Question: I have a little weird behavior with my ASP.NET MVC 2 application.
I'm using IIS 7.5, Windows Authentication and ASP.NET Impersonation for my webpage to load.
After several searches, I didn't found a nice way to get rid of the 500.24 Request that I keep getting on every page load (The favicon.ico at the root directory triggers this) :

I've looked at some articles like <URL> but this doesn't seems to solve my issue. I need these settings on for my application to work here : .NET 4 Framework Integrated Mode pipeline, Windows Authentification and ASP.NET Impersonation.
Here's a simplified version of my web.config, if it can help anyone (of course, I've removed the connections strings for security reasons..)
'''
<?xml version="1.0" encoding="utf-8"?>
<configuration>
<system.web>
<customErrors mode="Off" />
<identity impersonate="true" />
<compilation debug="true" targetFramework="4.0">
<assemblies>
<add assembly="System.Web.Abstractions, Version=4.0.0.0, Culture=neutral, PublicKeyToken=31BF3856AD364E35" />
<add assembly="System.Web.Routing, Version=4.0.0.0, Culture=neutral, PublicKeyToken=31BF3856AD364E35" />
<add assembly="System.Web.Mvc, Version=2.0.0.0, Culture=neutral, PublicKeyToken=31BF3856AD364E35" />
<add assembly="System.Data.Entity, Version=4.0.0.0, Culture=neutral, PublicKeyToken=b77a5c561934e089" />
<add assembly="System.Data.Entity.Design, Version=4.0.0.0, Culture=neutral, PublicKeyToken=b77a5c561934e089" />
</assemblies>
</compilation>
<authentication mode="Windows">
<!-- roleManager enabled="true" defaultProvider="AspNetWindowsTokenRoleProvider" / -->
<!-- forms loginUrl="~/Account/LogOn" timeout="2880" / -->
</authentication>
<membership>
<providers>
<clear />
<add name="AspNetSqlMembershipProvider" type="System.Web.Security.SqlMembershipProvider" connectionStringName="ApplicationServices" enablePasswordRetrieval="false" enablePasswordReset="true" requiresQuestionAndAnswer="false" requiresUniqueEmail="false" maxInvalidPasswordAttempts="5" minRequiredPasswordLength="6" minRequiredNonalphanumericCharacters="0" passwordAttemptWindow="10" applicationName="/Globe" />
</providers>
</membership>
<profile>
<providers>
<clear />
<add name="AspNetSqlProfileProvider" type="System.Web.Profile.SqlProfileProvider" connectionStringName="ApplicationServices" applicationName="/Globe" />
</providers>
</profile>
<roleManager enabled="false">
<providers>
<clear />
<add name="AspNetSqlRoleProvider" type="System.Web.Security.SqlRoleProvider" connectionStringName="ApplicationServices" applicationName="/Globe" />
<add name="AspNetWindowsTokenRoleProvider" type="System.Web.Security.WindowsTokenRoleProvider" applicationName="/Globe" />
</providers>
</roleManager>
<pages>
<namespaces>
<add namespace="System.Web.Mvc" />
<add namespace="System.Web.Mvc.Ajax" />
<add namespace="System.Web.Mvc.Html" />
<add namespace="System.Web.Routing" />
</namespaces>
</pages>
</system.web>
<system.webServer>
<httpProtocol>
<customHeaders>
<add name="X-UA-Compatible" value="IE=edge" />
</customHeaders>
</httpProtocol>
<validation validateIntegratedModeConfiguration="false" />
<modules runAllManagedModulesForAllRequests="true">
<remove name="WebDAVModule" />
</modules>
<security>
<requestFiltering>
<verbs>
<add verb="PUT" allowed="true" />
<add verb="DELETE" allowed="true" />
</verbs>
</requestFiltering>
</security>
</system.webServer>
<runtime>
<assemblyBinding xmlns="urn:schemas-microsoft-com:asm.v1">
<dependentAssembly>
<assemblyIdentity name="System.Web.Mvc" publicKeyToken="31bf3856ad364e35" />
<bindingRedirect oldVersion="1.0.0.0" newVersion="2.0.0.0" />
</dependentAssembly>
</assemblyBinding>
</runtime>
<system.serviceModel>
<serviceHostingEnvironment aspNetCompatibilityEnabled="true" />
</system.serviceModel>
</configuration>
'''
My application IS working, the favicon.ico IS loading, I'm just wondering why it does fires a 500.24 on every request (Of course, maybe it's Fiddler who can't authenticate itself and causes de 500.24 HTTP Error, but when it does normally it triggers a 401.2 - Unauthorized instead...)
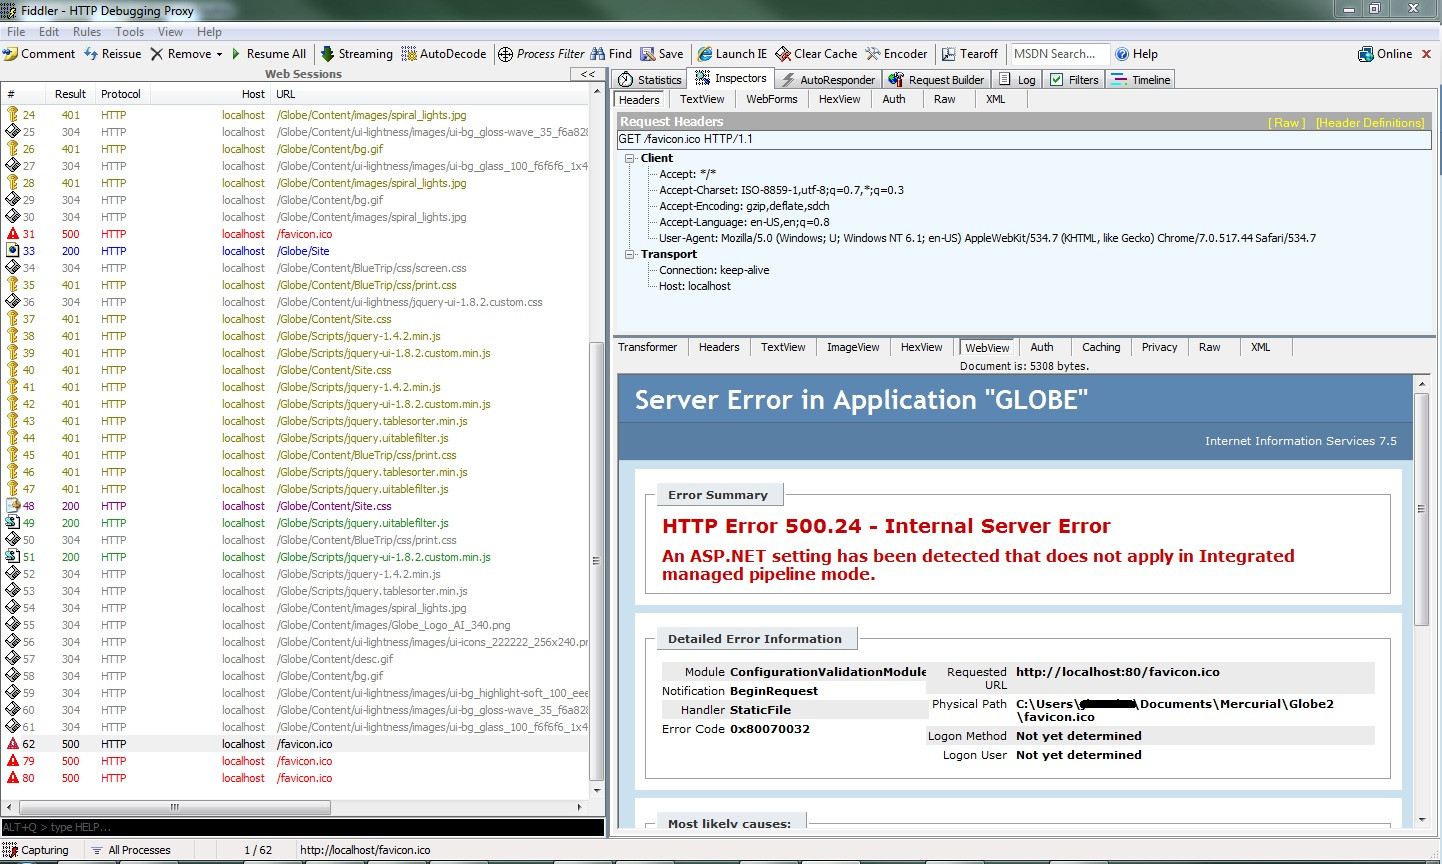
Answer: My guess is that favicon.ico is either running in a different application pool, or there is a web.config in the root of the site that has issues.
So:
1) Check to see if the root of the site (the directory where /favicon.ico lives) includes a web.config. If it does, then check to see if it is setting a system.web/httpModule, or httpHandler, or system.web/identity (impersonate) or something like that, and the application pool is running in integrated mode.
So what you need to do is either remove the offending httpmodule/httphandler/impersonate setting, or change the application pool to run as classic, or add the same configuration your site includes which is <validation validateIntegratedModeConfiguration="false" />